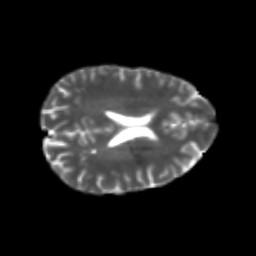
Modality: T2w
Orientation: axial
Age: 24
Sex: female
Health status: healthy
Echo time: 0.074 s